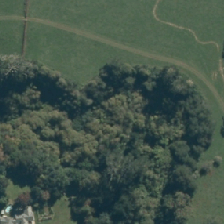
Land cover: broadleaved_indigenous_hardwood